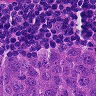
Metastatic tissue present: yes